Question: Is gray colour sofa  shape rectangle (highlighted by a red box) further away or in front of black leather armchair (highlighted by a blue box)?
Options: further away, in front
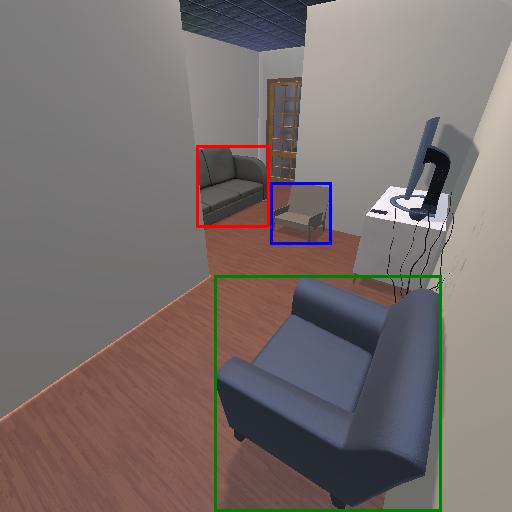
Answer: further away